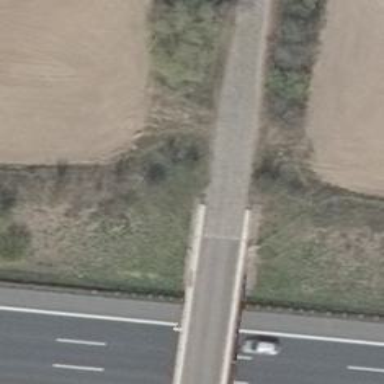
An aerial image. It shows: Unclassified road with asphalt surface running over bridge.